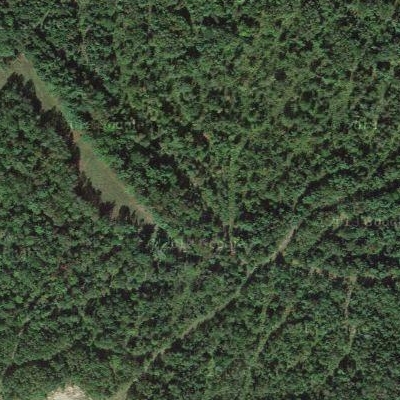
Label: Forest